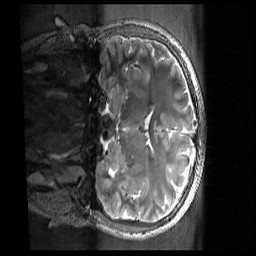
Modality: T2w
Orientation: coronal
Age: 20
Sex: male
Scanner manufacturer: siemens
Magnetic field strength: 3 T
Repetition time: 3.2 s
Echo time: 0.566 s